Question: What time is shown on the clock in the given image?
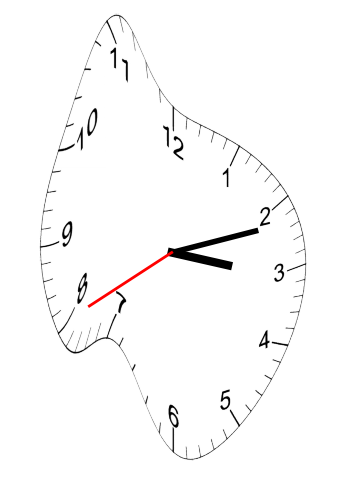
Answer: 03:11:40